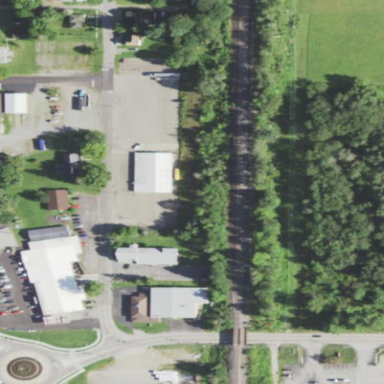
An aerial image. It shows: Commercial land used as school bus depot.